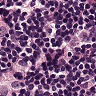
Metastatic tissue present: yes